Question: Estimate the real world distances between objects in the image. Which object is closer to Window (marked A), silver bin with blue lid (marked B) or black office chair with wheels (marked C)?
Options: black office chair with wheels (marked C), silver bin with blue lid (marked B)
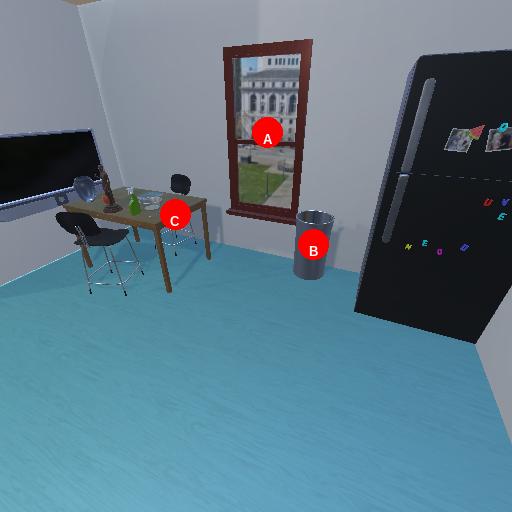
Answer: black office chair with wheels (marked C)